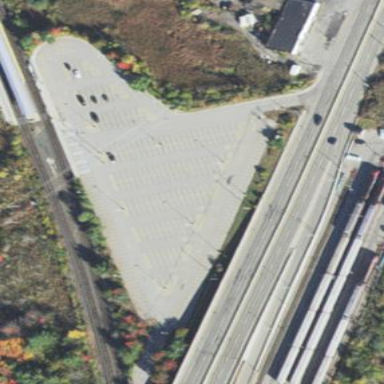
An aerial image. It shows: Parking area with park and ride facility.